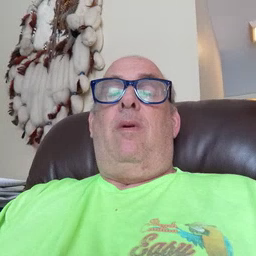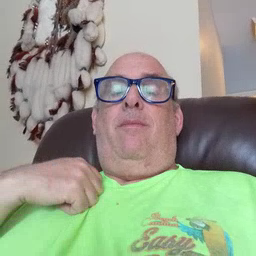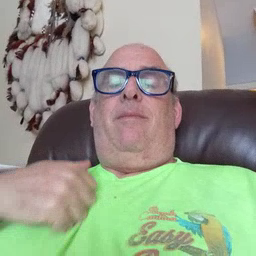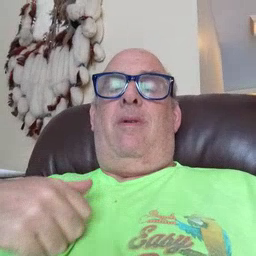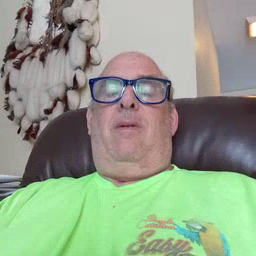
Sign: bath